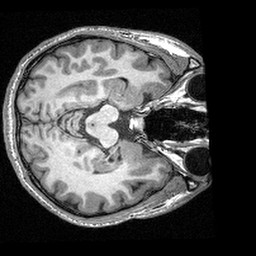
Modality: T1w
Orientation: axial
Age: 20
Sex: male
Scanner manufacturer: siemens
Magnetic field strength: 3 T
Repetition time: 2.53 s
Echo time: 0.00309 s